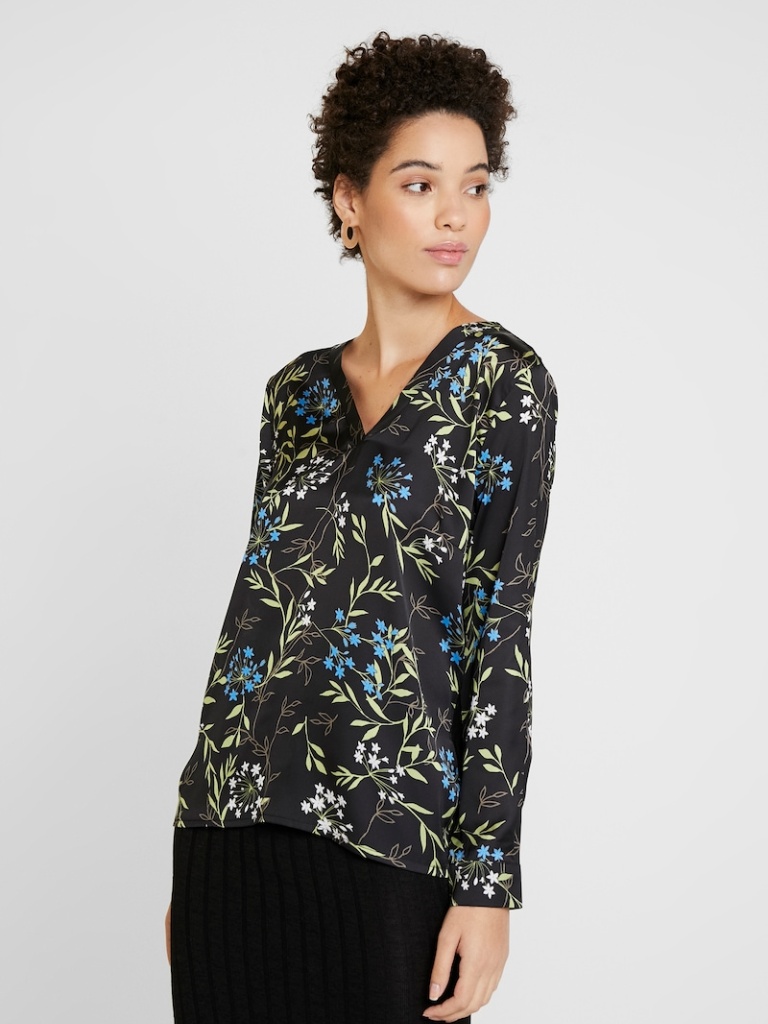
satin relaxed a long-sleeved with the sleeves down hip length Untucked v-neck blouse